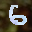
Label: 6